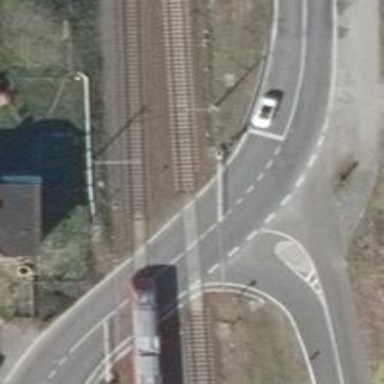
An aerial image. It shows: Railway signal.